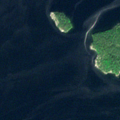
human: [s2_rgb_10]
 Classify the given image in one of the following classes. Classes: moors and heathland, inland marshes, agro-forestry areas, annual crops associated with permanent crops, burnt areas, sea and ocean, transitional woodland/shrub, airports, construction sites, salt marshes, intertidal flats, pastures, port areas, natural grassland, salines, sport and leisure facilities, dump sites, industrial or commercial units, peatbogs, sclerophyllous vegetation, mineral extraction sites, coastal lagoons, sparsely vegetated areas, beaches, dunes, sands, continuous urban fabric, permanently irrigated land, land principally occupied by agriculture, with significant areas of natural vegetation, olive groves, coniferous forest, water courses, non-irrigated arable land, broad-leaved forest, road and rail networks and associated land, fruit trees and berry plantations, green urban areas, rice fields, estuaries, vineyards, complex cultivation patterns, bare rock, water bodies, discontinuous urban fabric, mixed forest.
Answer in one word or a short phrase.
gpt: water bodies